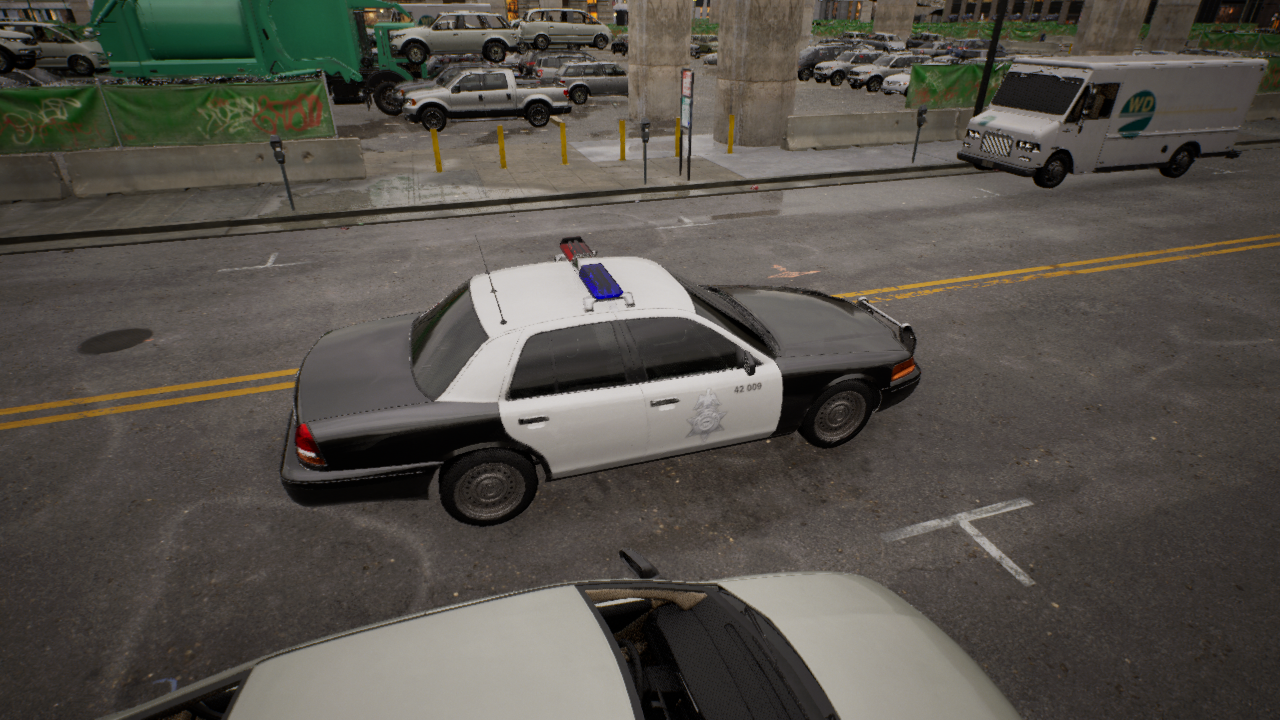
Venue: downtown
Lighting: golden hour
Vehicle rig: sedan